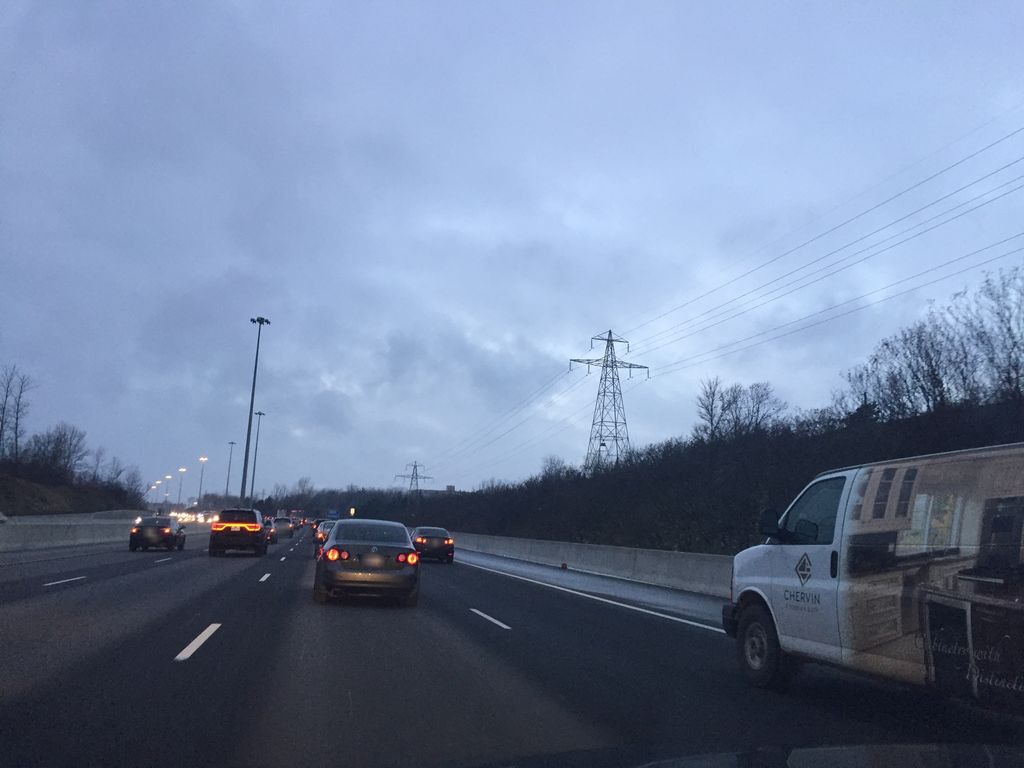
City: kitchener-waterloo